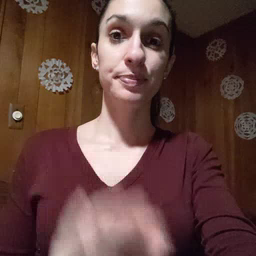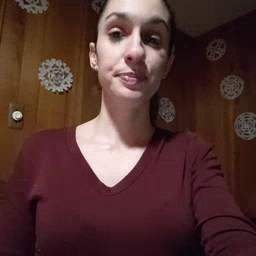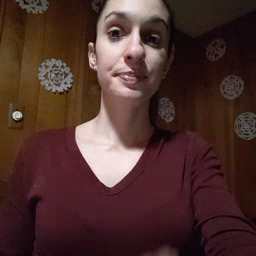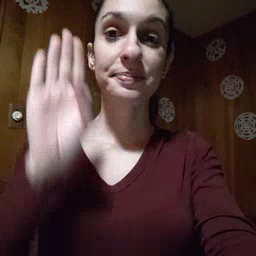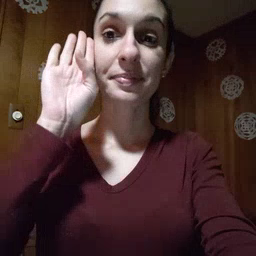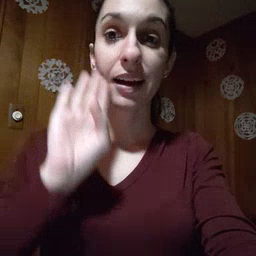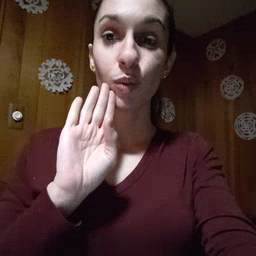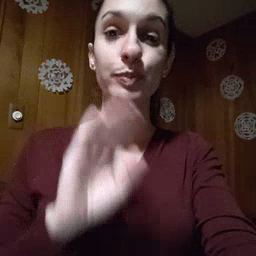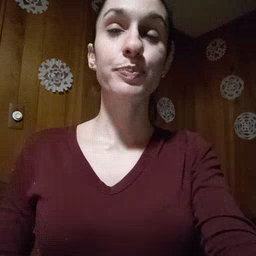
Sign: brown